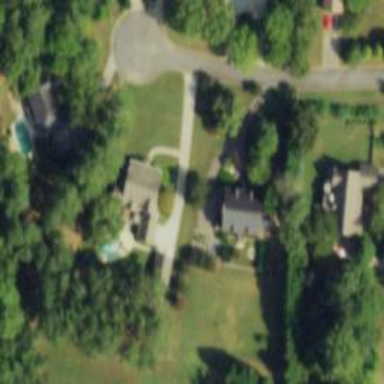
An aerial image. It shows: Driveway leading to service road.